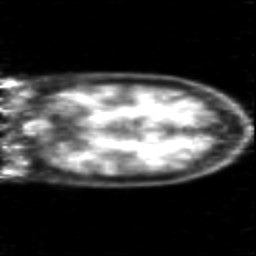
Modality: PET
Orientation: coronal
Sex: female
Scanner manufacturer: siemens